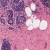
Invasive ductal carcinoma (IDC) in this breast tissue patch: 1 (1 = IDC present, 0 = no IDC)